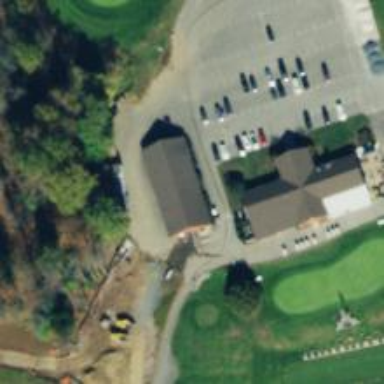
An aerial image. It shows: Service road designated as golf cart path.